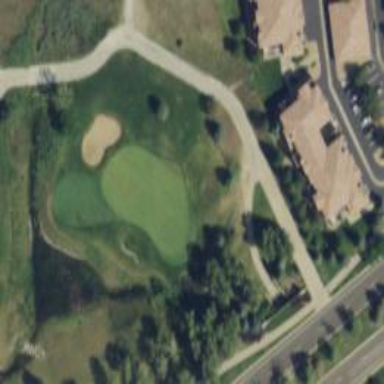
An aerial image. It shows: Track that serves as golf cart path.